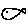
Label: fish